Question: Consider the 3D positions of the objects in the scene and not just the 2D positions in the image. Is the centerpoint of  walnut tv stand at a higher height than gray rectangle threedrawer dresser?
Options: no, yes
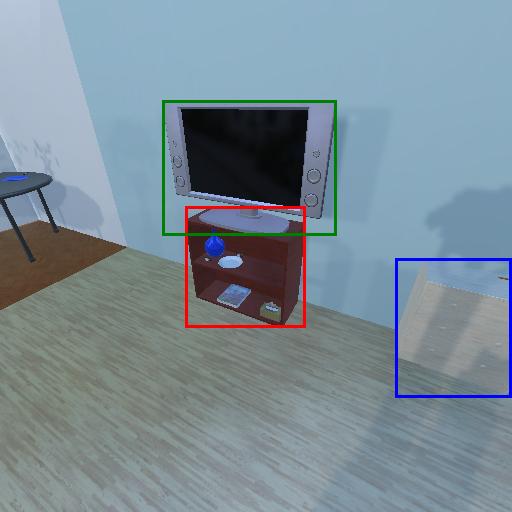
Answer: no